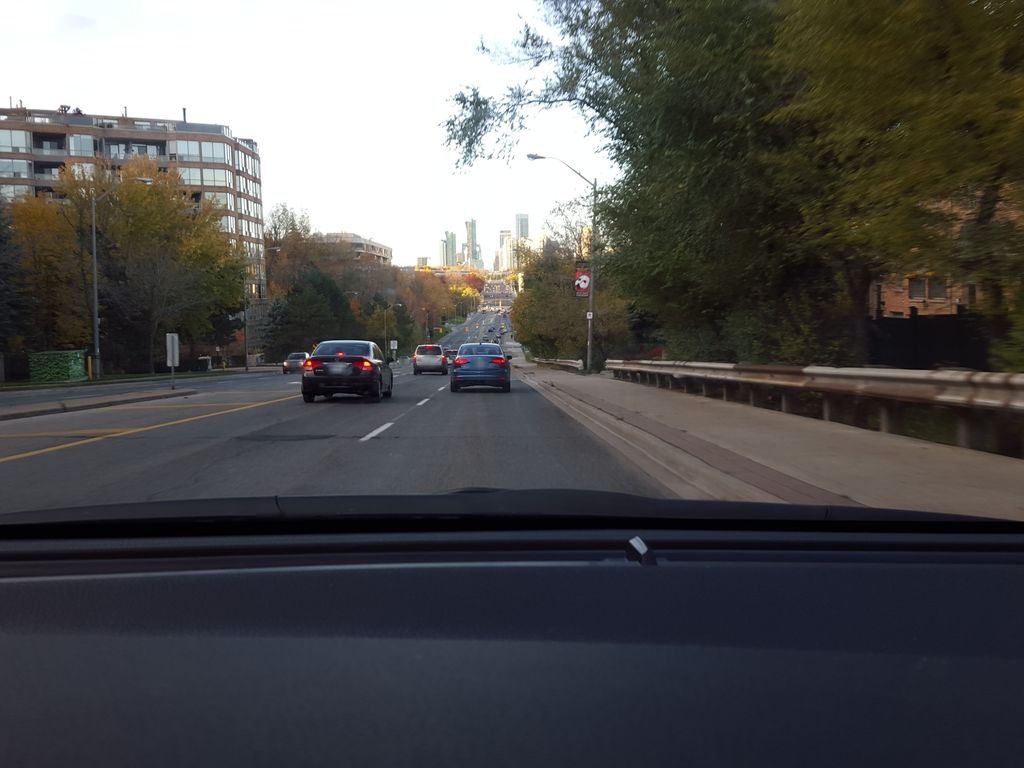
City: toronto